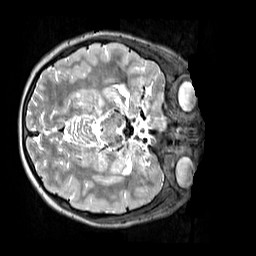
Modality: T2w
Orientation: axial
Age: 9
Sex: female
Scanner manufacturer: siemens
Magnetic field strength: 3 T
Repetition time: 3.2 s
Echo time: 0.408 s